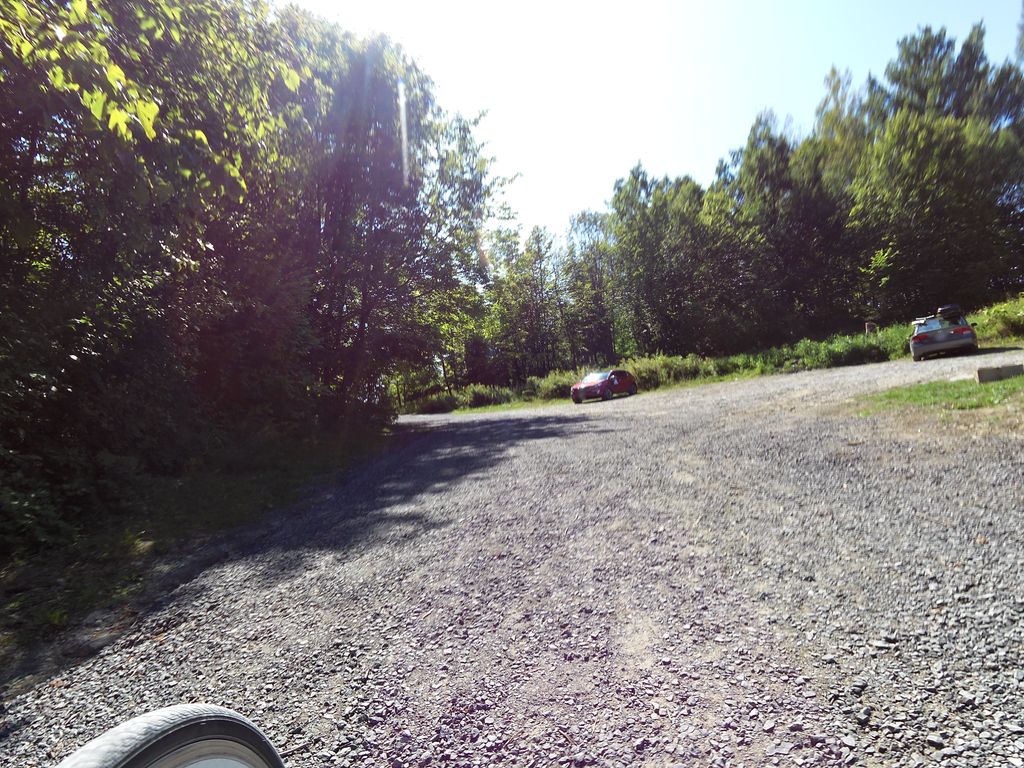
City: ottawa-gatineau